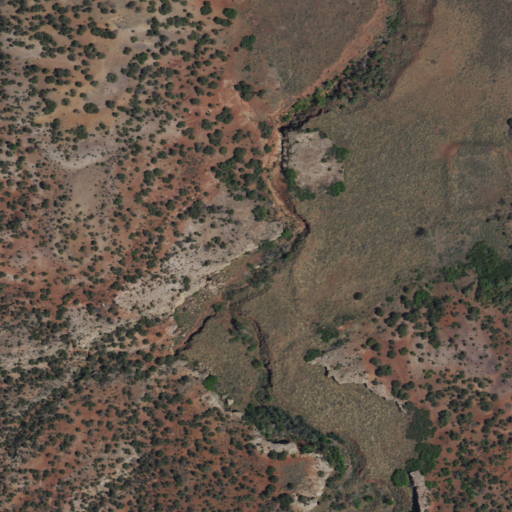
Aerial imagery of valley in New Mexico named Milk Ranch Canyon containing evergreen forest and shrub